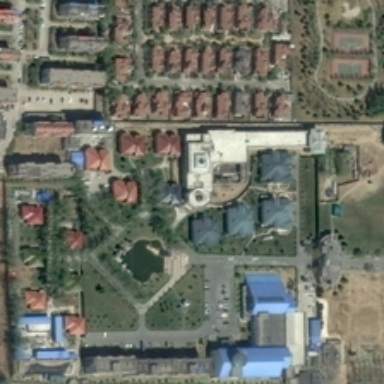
Many buildings and some green trees are in a resort .